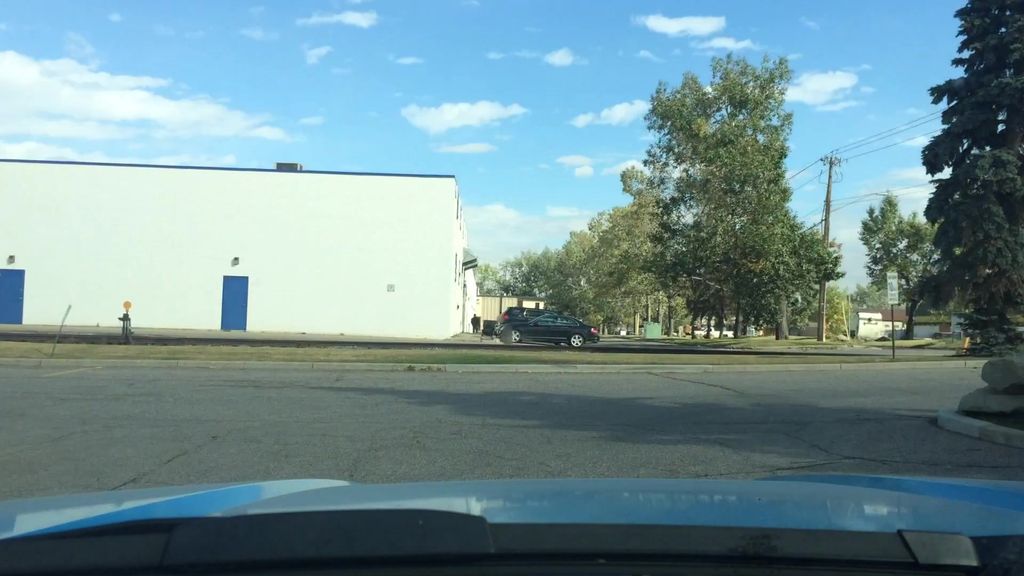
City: calgary